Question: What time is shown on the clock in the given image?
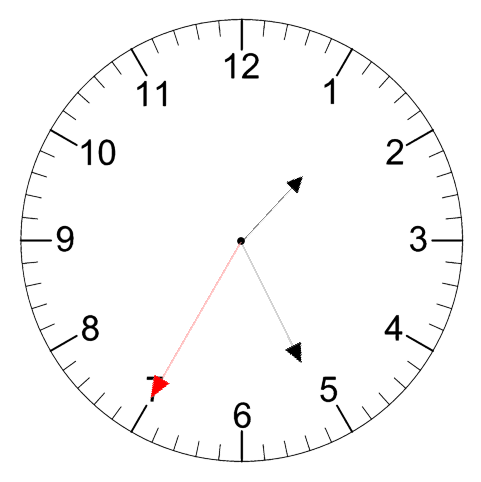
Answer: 01:25:35